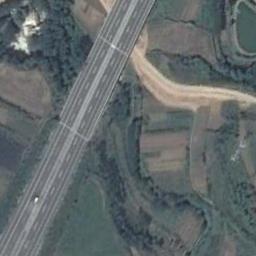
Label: freeway